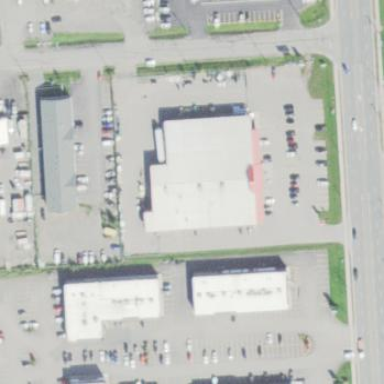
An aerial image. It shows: Country store within building.